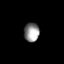
Tissue: prostate
Cell type: T cells
Senescence score: 0.702
Nuclear area (px): 280
Mean DAPI intensity: 145.364